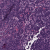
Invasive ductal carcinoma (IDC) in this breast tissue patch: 0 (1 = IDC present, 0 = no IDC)